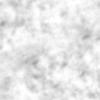
Label: no_change